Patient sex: M
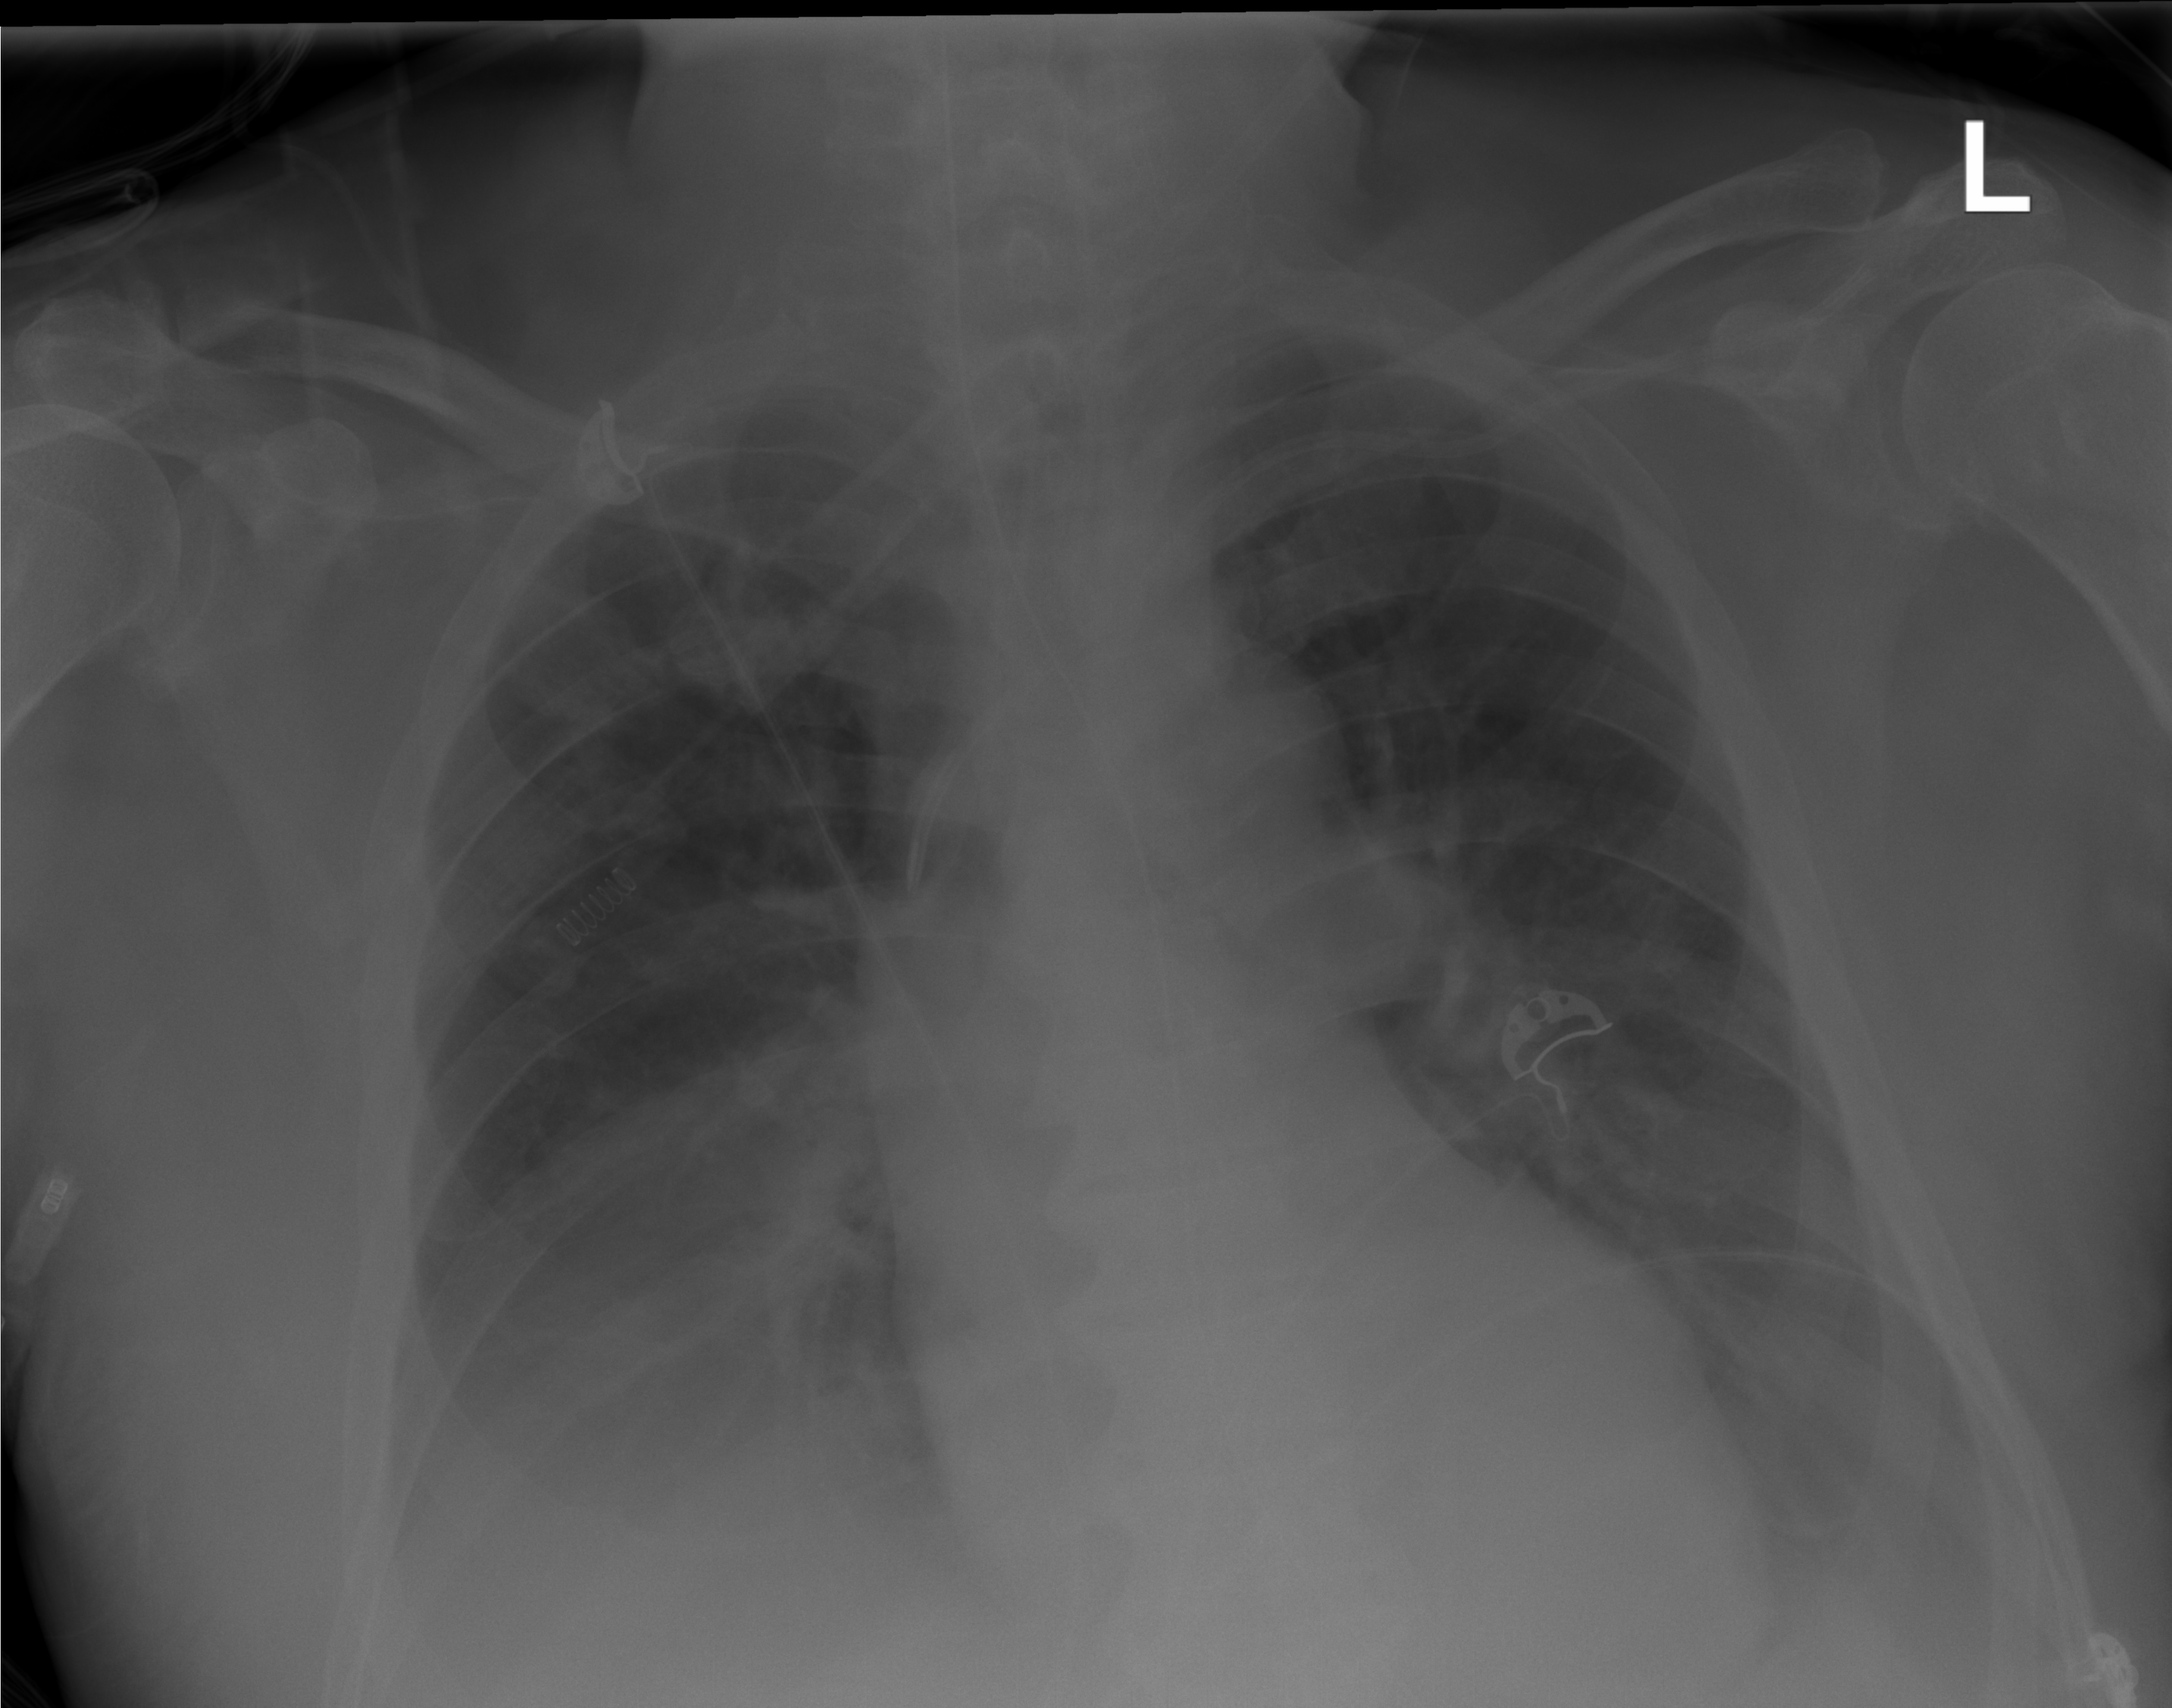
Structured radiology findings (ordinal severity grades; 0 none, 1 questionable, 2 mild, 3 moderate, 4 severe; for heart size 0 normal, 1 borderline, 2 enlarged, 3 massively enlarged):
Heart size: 0
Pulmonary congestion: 2
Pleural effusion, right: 3
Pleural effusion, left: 2
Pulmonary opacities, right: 2
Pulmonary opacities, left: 0
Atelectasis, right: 2
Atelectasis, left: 2